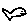
Label: fish